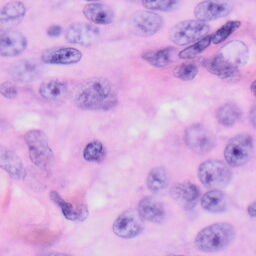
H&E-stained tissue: Skin